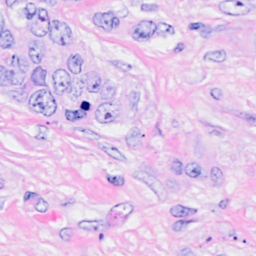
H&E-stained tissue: Breast